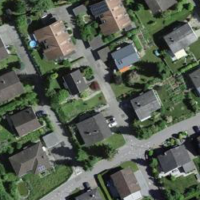
EUNIS habitat code: 54
Species observed at this site:
Arnica montana